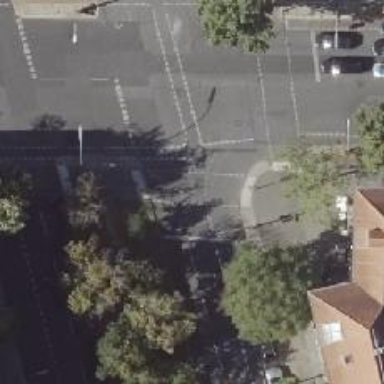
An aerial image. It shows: Secondary road with asphalt surface. There is parallel on-street parking on the right lane.